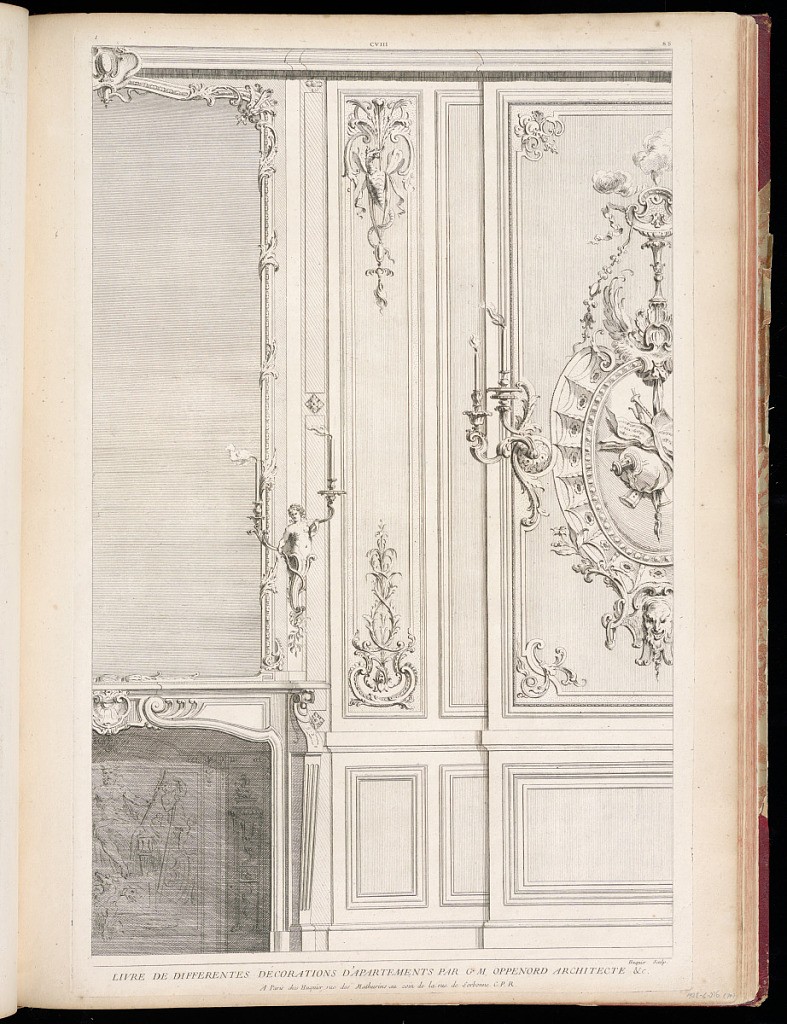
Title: Title Page
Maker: Gilles-Marie Oppenord, French, 1672–1742
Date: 1749-1761
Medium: Etching and engraving on laid paper
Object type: Bound print
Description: Close cropped elevation of an apartment interior. At the left is a chimneypiece with a large, over mantle mirror and engaged candelabra; to the right are designs for carved or molded panels, with decorative motifs including strapwork, dragons, scrolls, cartouches, trophies, and mascarons. The plate is signed and numbered.